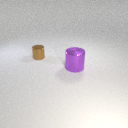
large purple metal cylinder in front of small brown metal cylinder